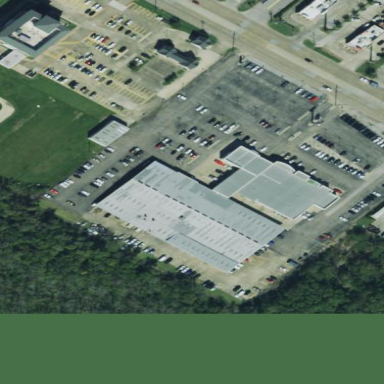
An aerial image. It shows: Shop that sells cars.